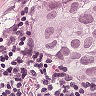
Metastatic tissue present: yes